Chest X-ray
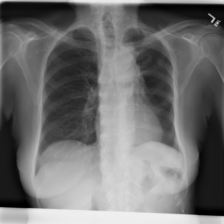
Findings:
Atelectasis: negative
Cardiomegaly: negative
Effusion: negative
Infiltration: negative
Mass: negative
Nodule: positive
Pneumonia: negative
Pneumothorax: negative
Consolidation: negative
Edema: negative
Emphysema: negative
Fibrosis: negative
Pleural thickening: positive
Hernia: negative